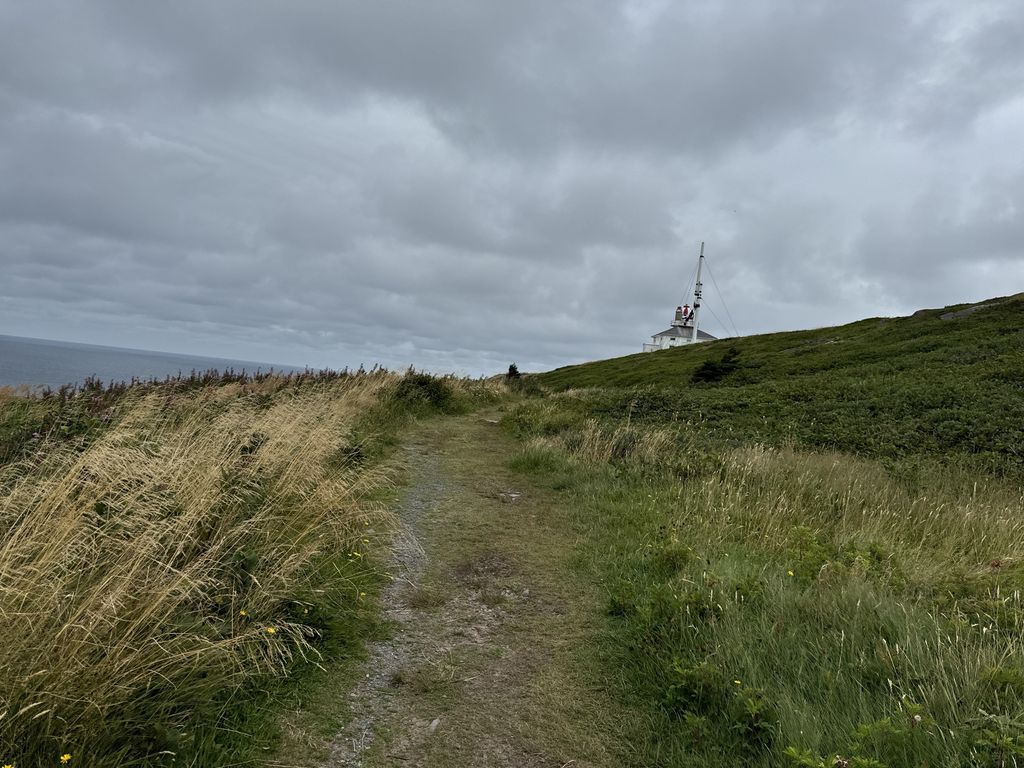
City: st_johns